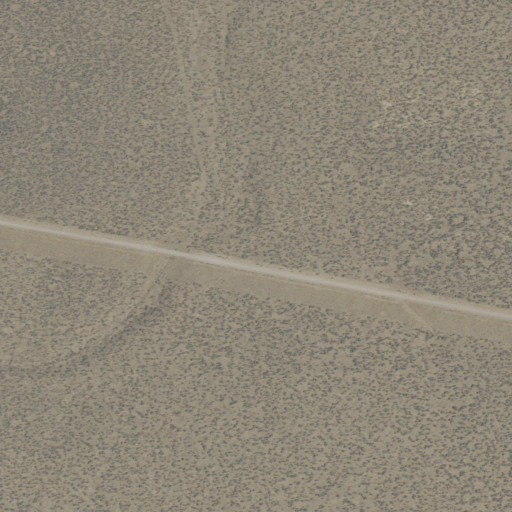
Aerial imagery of valley in Oregon named Kit Canyon containing only shrub